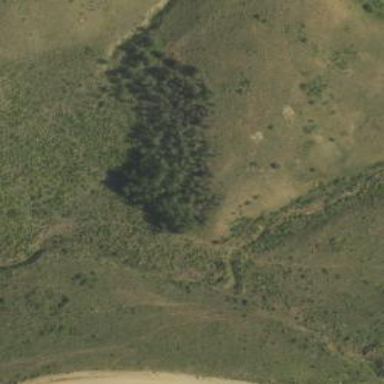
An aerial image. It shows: Woodland area characterized by broadleaved deciduous trees.